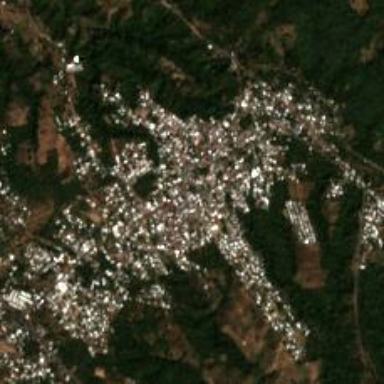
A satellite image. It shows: Town.